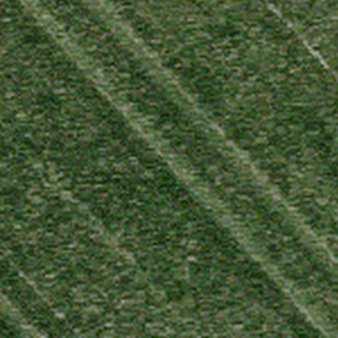
Label: other